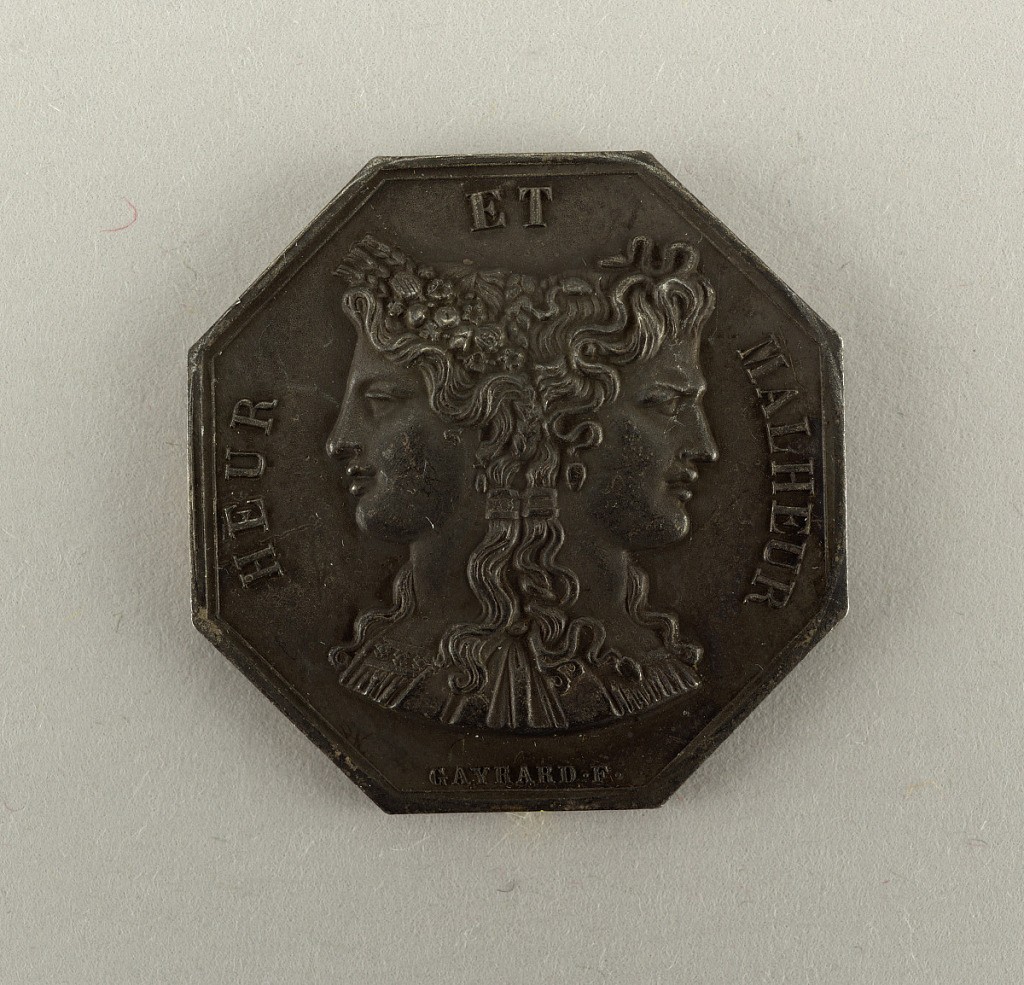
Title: Heur et Malheur (Happiness and Woe)
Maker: Raymond Gayrard, French, 1777 - 1858
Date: early 19th century
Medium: Cast silver
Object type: Token
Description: Octagonal gambling token. Obverse shows the double bust of young Janus. Inscription: HEUR ET MALHEUR (happiness and woe) / GAYRARD-F. Reverse shows Fortuna guiding Cupid.